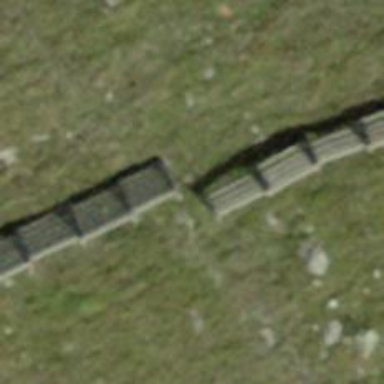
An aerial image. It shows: Avalanche protection barrier.